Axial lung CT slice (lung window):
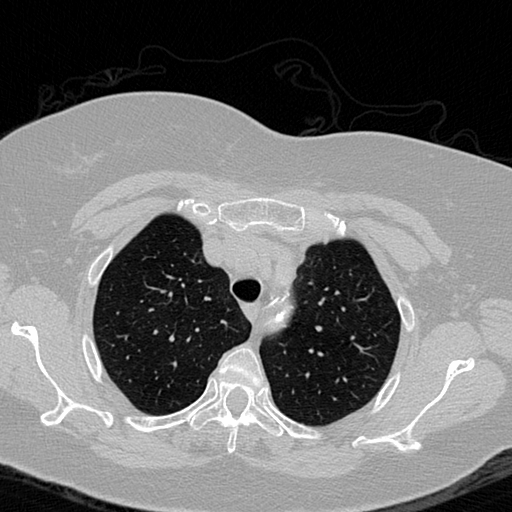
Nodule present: no